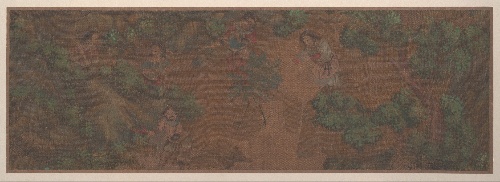
Artist: Unidentified artist
Object type: Album leaf
Classification: Paintings
Medium: Album leaf; color on silk
Culture: China
Period: Qing dynasty (1644–1911)
Dimensions: 5 x 14 3/4 in. (12.7 x 37.5 cm)
Department: Asian Art
Credit line: Gift of Mrs. Carlo Foa, 1946
Accession year: 1946
Repository: Metropolitan Museum of Art, New York, NY
Tags: Men|Peacocks